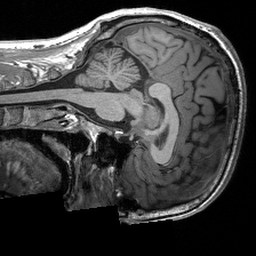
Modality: T1w
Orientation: sagittal
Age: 31
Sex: male
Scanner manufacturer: siemens
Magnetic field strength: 3 T
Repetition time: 2.3 s
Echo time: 0.00233 s